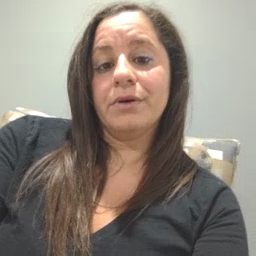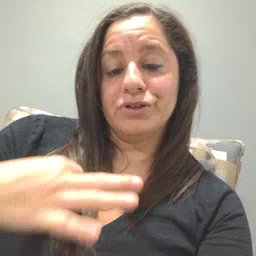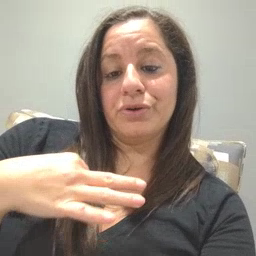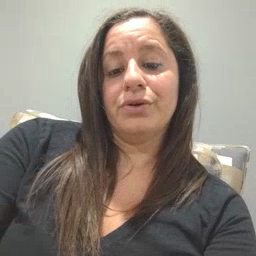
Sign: shirt